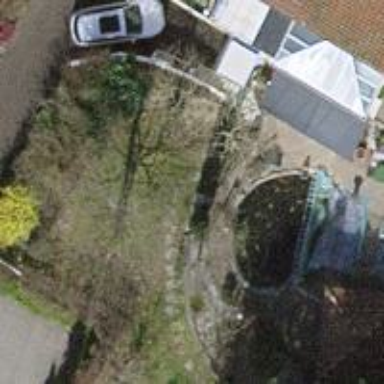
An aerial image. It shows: Deciduous broadleaved tree in garden.